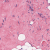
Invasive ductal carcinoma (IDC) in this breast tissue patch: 0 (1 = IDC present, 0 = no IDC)